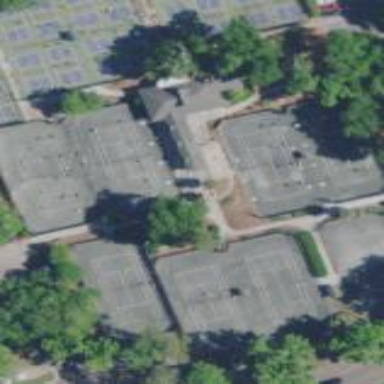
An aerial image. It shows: Tennis court on pitch designated for leisure land.